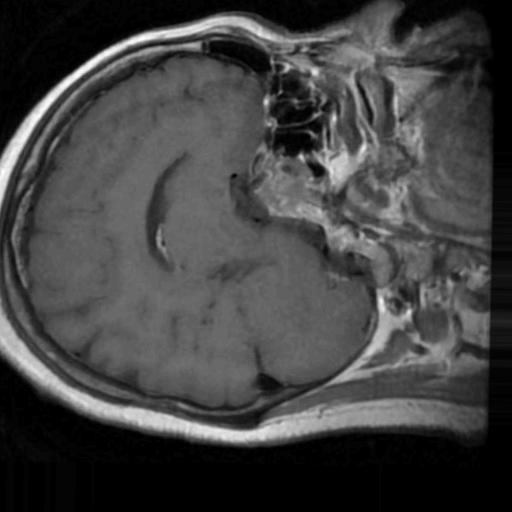
Label: brain_tumor